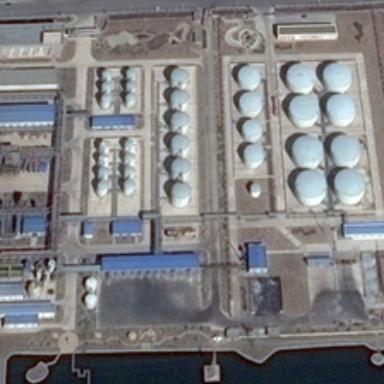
There are many storage tanks in the factory .